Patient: sex F, age 26
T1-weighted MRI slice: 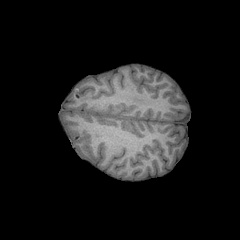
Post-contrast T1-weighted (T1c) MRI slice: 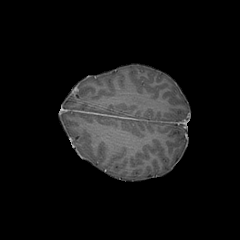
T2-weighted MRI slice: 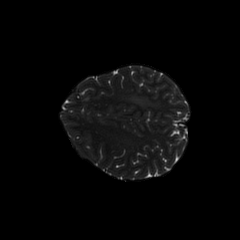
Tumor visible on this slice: yes
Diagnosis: Glioblastoma, IDH-wildtype
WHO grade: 4